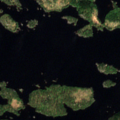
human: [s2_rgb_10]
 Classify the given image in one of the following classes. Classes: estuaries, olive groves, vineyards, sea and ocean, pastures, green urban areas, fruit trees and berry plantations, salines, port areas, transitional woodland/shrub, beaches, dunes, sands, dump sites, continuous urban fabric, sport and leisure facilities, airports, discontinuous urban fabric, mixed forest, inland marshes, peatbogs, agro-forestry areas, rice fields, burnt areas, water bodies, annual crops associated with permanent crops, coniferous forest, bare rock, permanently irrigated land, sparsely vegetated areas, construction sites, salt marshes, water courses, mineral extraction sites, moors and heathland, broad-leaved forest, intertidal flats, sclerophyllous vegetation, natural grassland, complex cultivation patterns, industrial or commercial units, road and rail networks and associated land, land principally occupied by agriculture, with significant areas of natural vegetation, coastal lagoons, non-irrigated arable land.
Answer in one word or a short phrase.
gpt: coniferous forest, water bodies